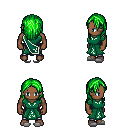
a pixel art fantasy rpg character, male body template, human, dark skin, sash dress, metal pants, green long hairstyle, white slippers, four views (front, back, left, right), 2x2 character sprite sheet, small pixel art, hard edges, no anti-aliasing